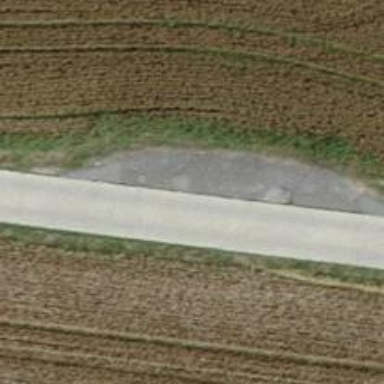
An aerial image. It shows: Passing place on the road.